Question: I'm looking for a way to return 100 unique events which are correlated with several records from another table.
Normally I would use TOP to return a certain number of records, but I'm dealing with a one-to-many join.
For example, in the included image, I'm looking to return the top three fruits and all of their records as highlighted (or just three fruits in general--not picky on order), but I am not aware of a way to do this in SQL.

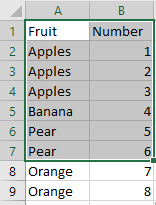
Answer: You could use 'dense_rank()':
'''
select *
from (
select t.*, dense_rank() over(order by fruit) rn
from mytable t
) t
where rn <= 3
'''
This gives you all rows for the "first" three fruits, as defined by their alphabetical order.